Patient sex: F
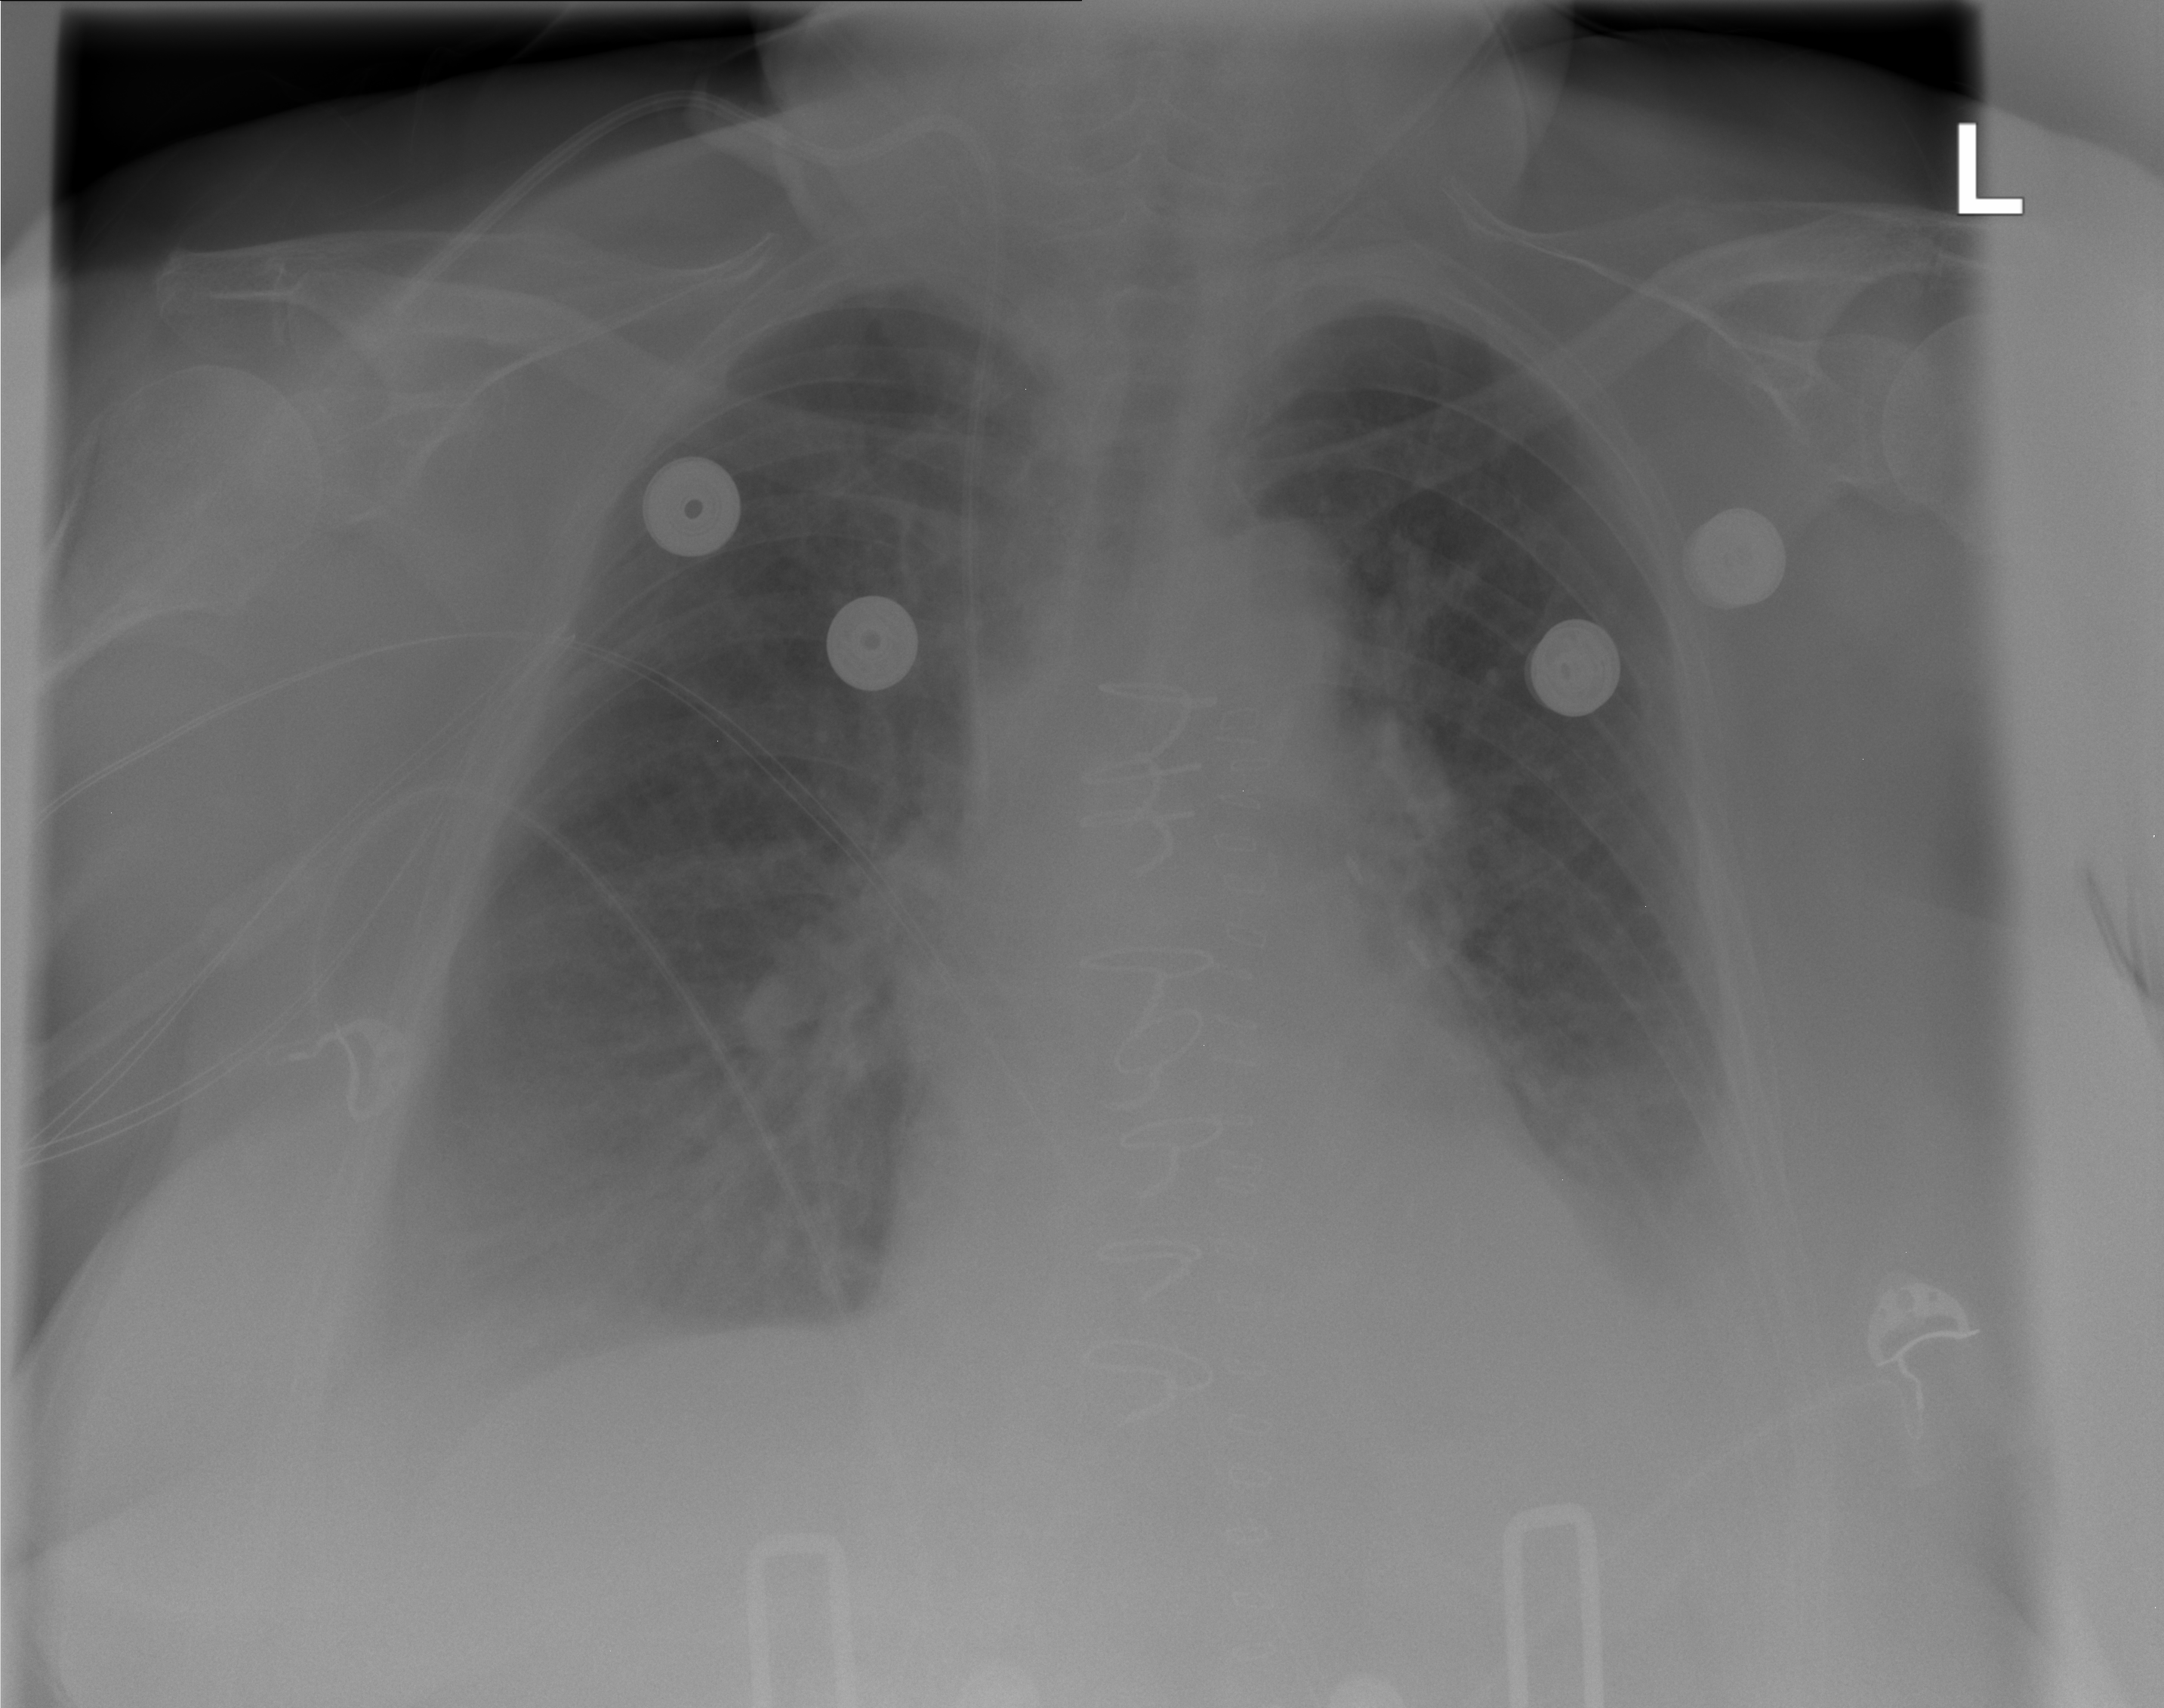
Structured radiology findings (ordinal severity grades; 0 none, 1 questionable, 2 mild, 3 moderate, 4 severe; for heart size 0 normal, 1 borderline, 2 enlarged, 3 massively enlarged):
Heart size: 0
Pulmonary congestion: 2
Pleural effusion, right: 2
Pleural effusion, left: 2
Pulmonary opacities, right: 0
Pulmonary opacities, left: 0
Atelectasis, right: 0
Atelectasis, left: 0